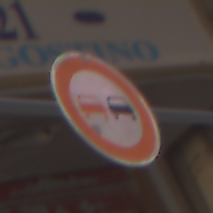
Verkehrszeichen: Ueberholverbot
Umgebung: Outdoor, Urban
Tageszeit: MorningAfternoon
Wetter: Clear
Licht: Natural
Jahreszeit: NotSpecified
Kontrast: MediumContrast